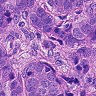
Metastatic tissue present: yes